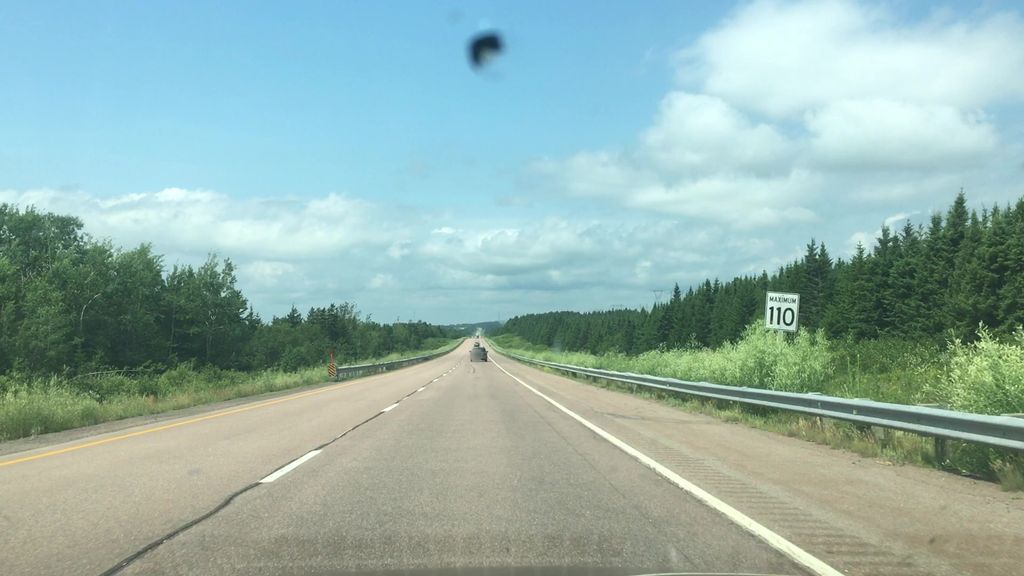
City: charlottetown